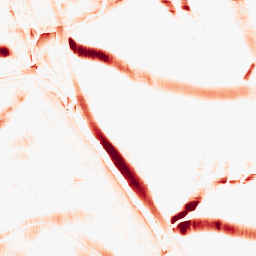
Category: morphological
Decomposition family: rolling_ball
Decomposition parameters: radius: 10
Upsampling method: bicubic
Upsampling parameters: scale: 8
Upsampling scale: 8